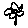
Label: flower